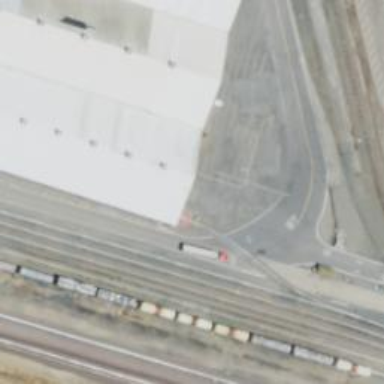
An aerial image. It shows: Rail spur service.